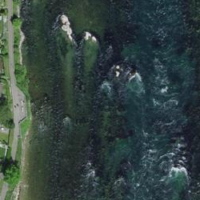
EUNIS habitat code: 15
Species observed at this site:
Sedum album